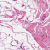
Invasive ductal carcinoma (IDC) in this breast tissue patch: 0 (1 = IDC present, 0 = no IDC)